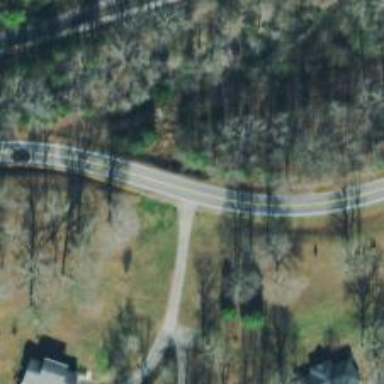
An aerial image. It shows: Secondary road.